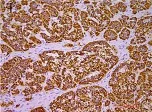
Expression of CYP11B1/2 in three nodules of patients. Histological and immunohistochemical staining of three nodules (N1, nodule 1; N2, nodule 2; N3, nodule 3) of this patient and cortisol-producing adenoma from another patient (control, as a reference for positive CYP11B2 staining). CYP11B2: immunohistochemical staining of aldosterone synthase.
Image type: pathology (immunostaining)